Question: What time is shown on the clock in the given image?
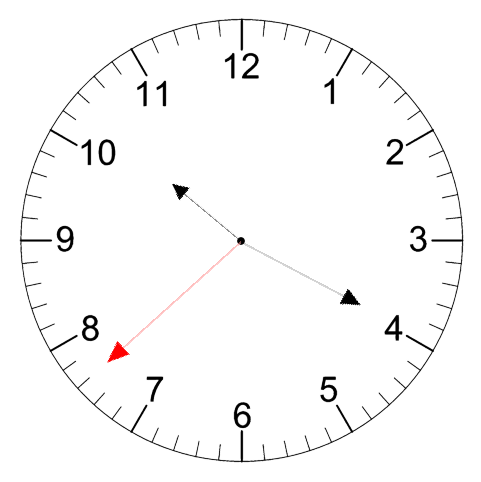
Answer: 10:19:38